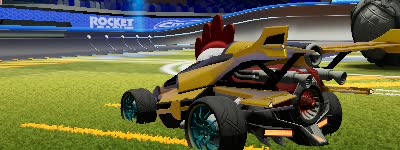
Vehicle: aftershock